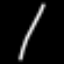
Label: line